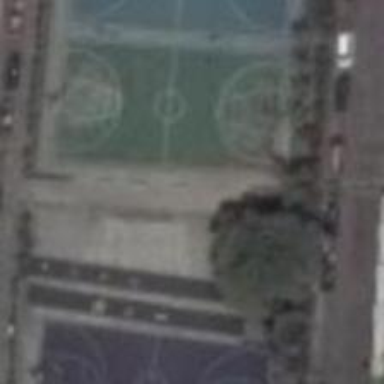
This exercise yard near the road is made up of three basketball courts with differnet colours .